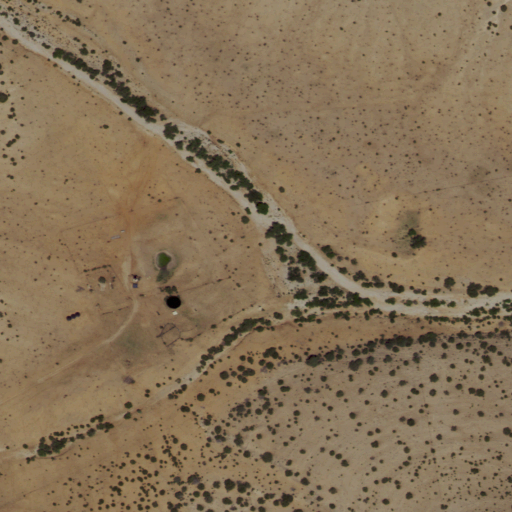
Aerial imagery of valley in New Mexico named Cox Canyon containing shrub and grassland